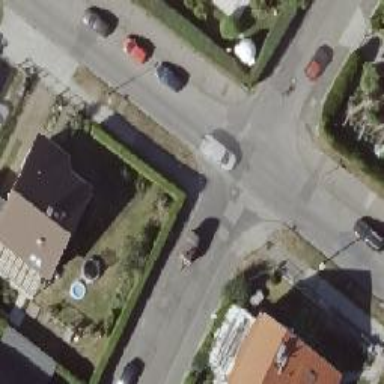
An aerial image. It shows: Uncontrolled road crossing.